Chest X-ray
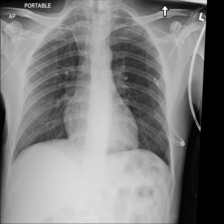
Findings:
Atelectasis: negative
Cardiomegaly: negative
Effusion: negative
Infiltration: negative
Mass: negative
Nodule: negative
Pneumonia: negative
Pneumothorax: negative
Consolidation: negative
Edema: negative
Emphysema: negative
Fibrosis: negative
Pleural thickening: negative
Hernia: negative